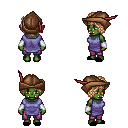
a pixel art fantasy rpg character, female body template, orc, green skin, chain tabard jacket, magenta pants, light blonde curly afro hairstyle, leather cap, white cloth bracers, black slippers, four views (front, back, left, right), 2x2 character sprite sheet, small pixel art, hard edges, no anti-aliasing